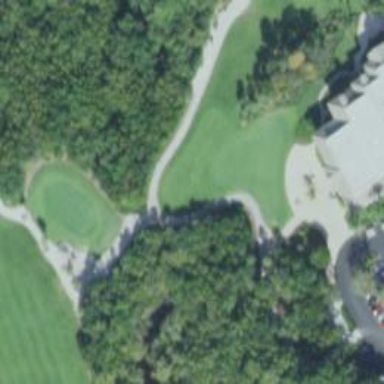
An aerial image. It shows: Service road designated as golf cart path.